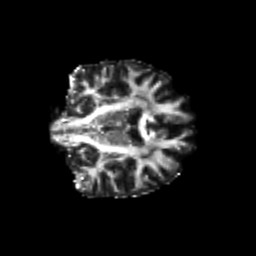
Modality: FA
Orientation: coronal
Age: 23
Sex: female
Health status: healthy
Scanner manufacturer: philips
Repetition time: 7.393 s
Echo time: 0.08599 s